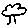
Label: tree